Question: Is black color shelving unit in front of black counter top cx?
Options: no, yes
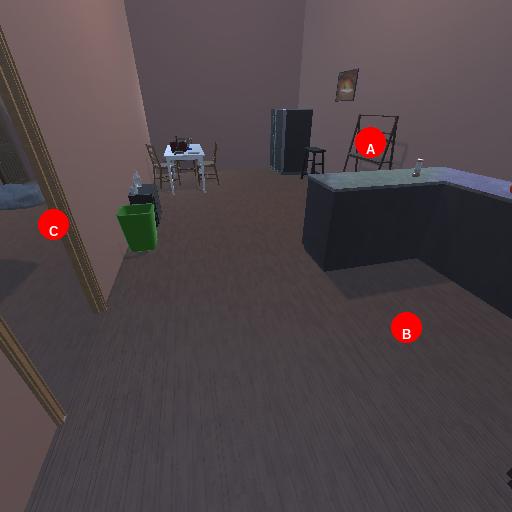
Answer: no